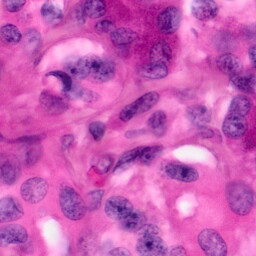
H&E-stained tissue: Pancreatic